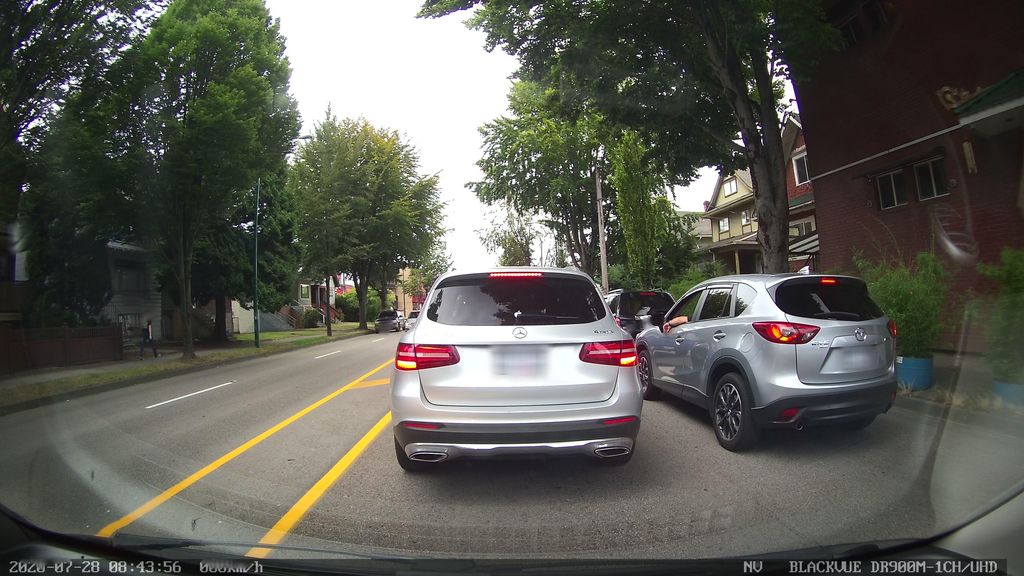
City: vancouver